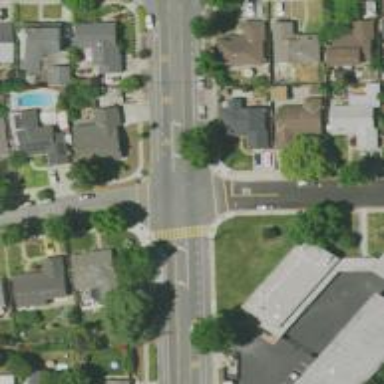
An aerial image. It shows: Secondary road with asphalt surface surrounded by residential properties.